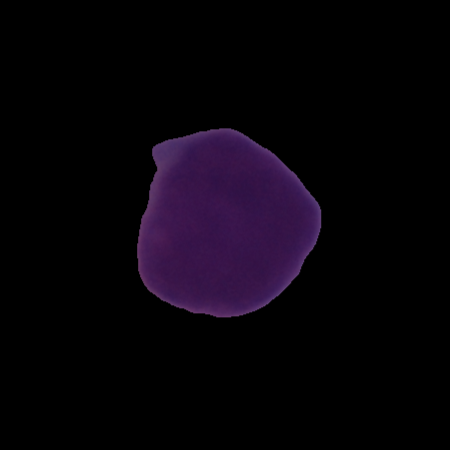
Label: cancer